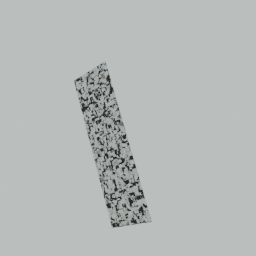
Label: architecture